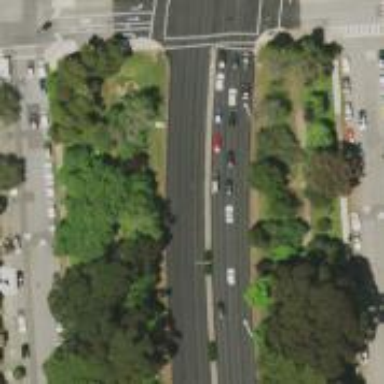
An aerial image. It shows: Asphalt road designated as trunk highway.